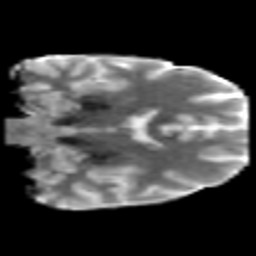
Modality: MD
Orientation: coronal
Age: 24
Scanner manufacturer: philips
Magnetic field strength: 3 T
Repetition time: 8.6 s
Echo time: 0.127 s